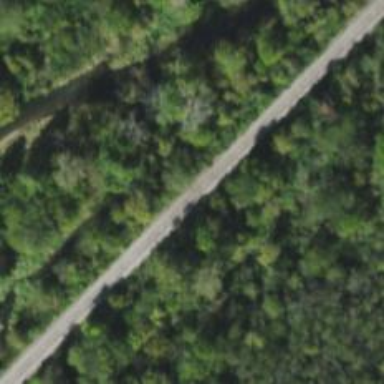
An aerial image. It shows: Railway track.